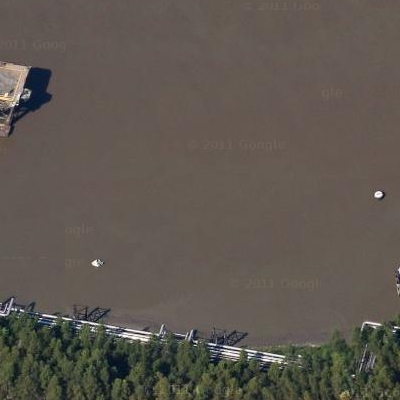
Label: dRiverLake